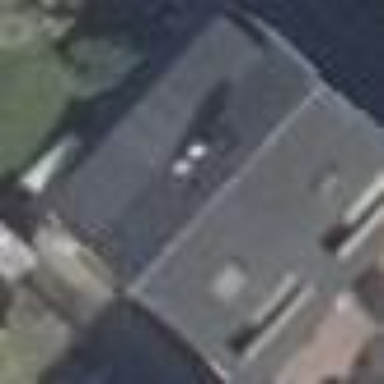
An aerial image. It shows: Semidetached house with gabled roof.